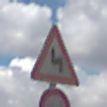
Verkehrszeichen: DoppelkurveZunaechstLinks
Zusatzzeichen unten: VerbotUeberholenEinspurigeFahrzeuge
Umgebung: Outdoor, Nature
Tageszeit: Midday
Wetter: PartlyCloudy
Licht: Natural
Jahreszeit: Autumn
Kontrast: HighContrast